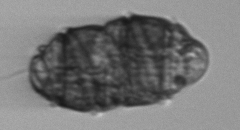
Label: Margalefidinium